Question: I am trying to write code for a task form which shows the task and it's status. This is my form.

If i click the status content a select menu will appear with the three options 'Completed','In Progress'and 'Waiting for client confirmation'. If i select an option and press enter it will be updated in the database. If the status is updated as 'completed' then the select box should not display on the click event. My problem is if i updated the status to complete and then click the same status the select menu appears. But if i modified and refresh the page it works fine. I need it to be correct with out refresh the page.
This is my php code
'''
<?php
if($fetchstatus == 'Completed'){
echo 'Completed';
}
else{?>
<span id="status"><?php echo $fetchstatus; ?></span>
<select id="<?php echo $fetchtaskid; ?>" style="width:110px;">
<option value="In progress">In progress</option>
<option value="Completed">Completed</option>
<option value="Waiting for client confirmation">Waiting for client confirmation</option>
</select>
<?php
}
?>
'''
This is my ajax script
'''
$(document).ready(function(){
var eventFlag=false;
var originalText='';
$('.updatetask tr td span#status').click(function(e){
e.stopImmediatePropagation();
$(this).siblings().show().focus();
$(this).hide();
eventFlag=false;
originalText=$(this).siblings().val();
});
$('.updatetask tr td select').blur(function(e){
if(!eventFlag && validate($(this))) doAjax($(this));
else
{
$(this).siblings().show();
$(this).hide();
}
});
$('.updatetask tr td select').keypress(function(e){
e.stopImmediatePropagation();
var code = (e.keyCode ? e.keyCode : e.which);
if(code==13)
{
if(validate($(this)))
{
doAjax($(this));
eventFlag=true;
}
else
{
$(this).siblings().show();
$(this).hide();
}
}
});
function validate(input)
{
console.log(input.val()+" "+originalText);
if(input.val()!='' && input.val()!=originalText)
return true
else return false;
}
function doAjax(input)
{
var formData="proId="+input.attr('id')+"&text="+input.val();
$.ajax({
type: "POST",
url: "update_taskstatus.php",
data: formData,
success: function(data){
if(data==1)
{
input.siblings().text(input.val()).show();
input.hide();
if(input.val()=='completed')
{
input.siblings().unbind('click');
}
}
else
{
input.siblings().show();
input.hide();
alert("something Wrong !");
}
},
error:function (xhr, ajaxOptions, thrownError){
alert("Error:"+xhr.status+" "+thrownError);
}
});
}
});
'''
How can i correct that?
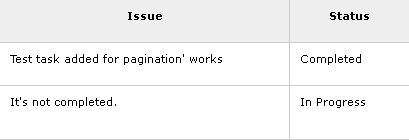
Answer: As you've changed my code that I gave you yesterday so I'm a little bit confused and not sure whether my current code will work or not but from my guess try this and let me know the result
'''
if(data==1)
{
input.siblings().text(input.val()).show();
input.hide();
if(input.val()=='Completed')
{
input.siblings().unbind('click');
}
}
'''
Change the do ajax function, only the first if block, hope it's clear enough.